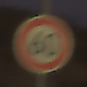
Verkehrszeichen: Geschwindigkeit60
Umgebung: Outdoor, RoadRail
Tageszeit: Dawn
Wetter: Clear
Licht: Natural
Jahreszeit: NotSpecified
Kontrast: LowContrast